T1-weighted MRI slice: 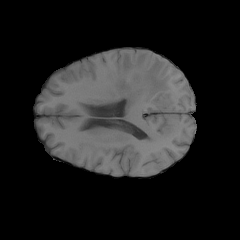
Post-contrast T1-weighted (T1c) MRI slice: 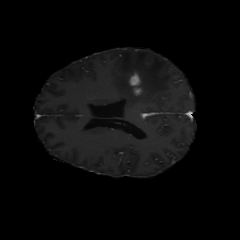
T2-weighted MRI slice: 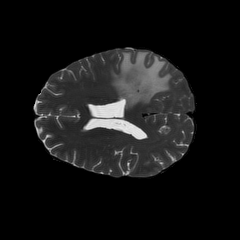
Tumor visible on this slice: yes